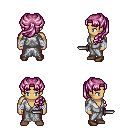
a pixel art fantasy rpg character, male body template, human, tanned skin, white robe, red pants, pink princess hairstyle, white cloth bandages, brown shoes, dagger, four views (front, back, left, right), 2x2 character sprite sheet, small pixel art, hard edges, no anti-aliasing